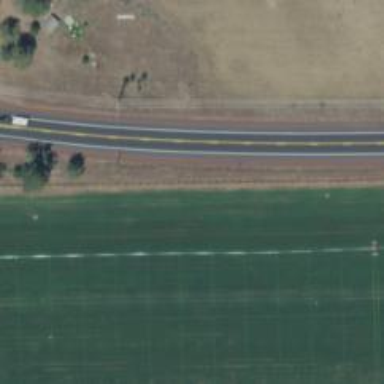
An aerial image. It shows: Asphalt road classified as trunk highway.